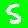
Digit: 5